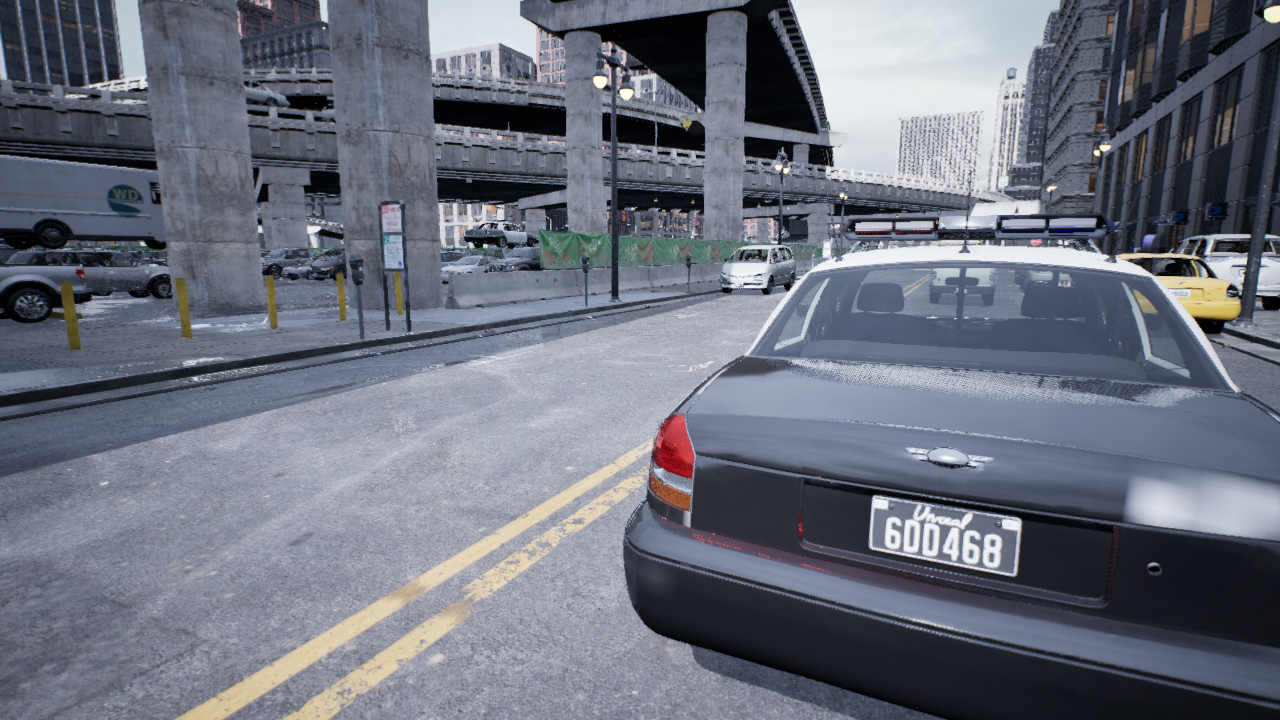
Venue: downtown
Lighting: overcast
Vehicle rig: sedan